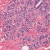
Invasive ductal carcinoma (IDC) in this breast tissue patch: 0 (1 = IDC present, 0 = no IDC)